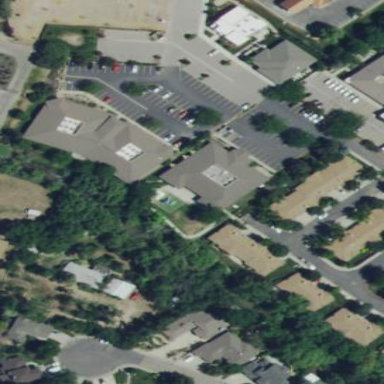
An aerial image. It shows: Kindergarten.